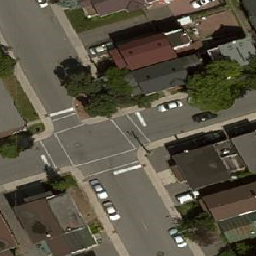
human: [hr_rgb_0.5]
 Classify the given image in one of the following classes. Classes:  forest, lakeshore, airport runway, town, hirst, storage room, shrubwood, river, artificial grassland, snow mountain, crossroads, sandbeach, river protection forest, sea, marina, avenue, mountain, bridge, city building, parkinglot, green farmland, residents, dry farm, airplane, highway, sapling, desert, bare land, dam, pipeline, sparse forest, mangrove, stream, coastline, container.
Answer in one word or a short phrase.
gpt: crossroads